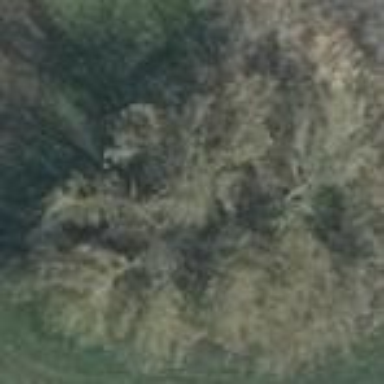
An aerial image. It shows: Patch of scrub vegetation.